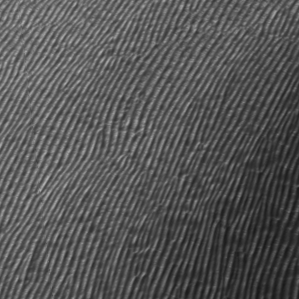
Label: frost